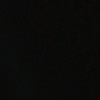
Label: space